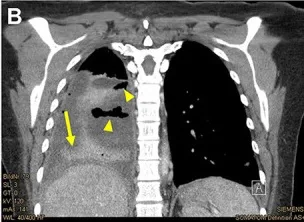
Coronal plane ] of the chest showing pleural effusion rim enhancement (arrow) with distributed gas (arrowhead) suspicious of pleural empyema.
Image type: radiology (ct)